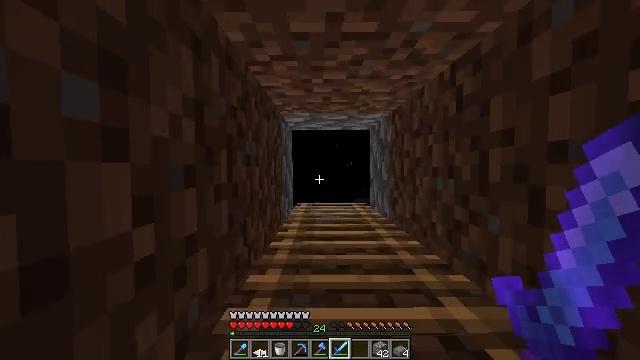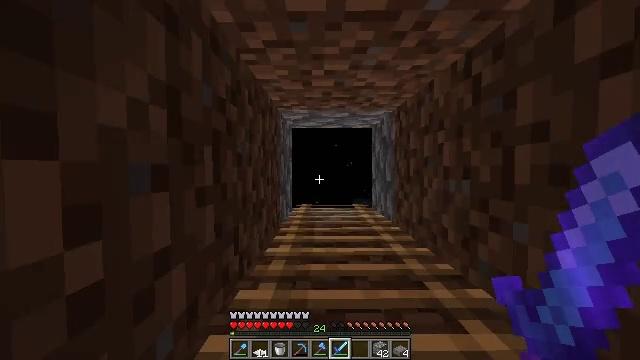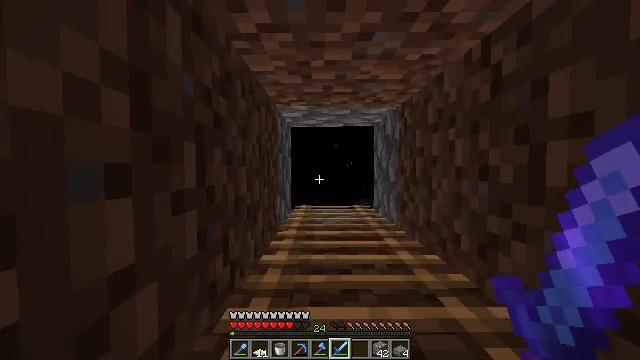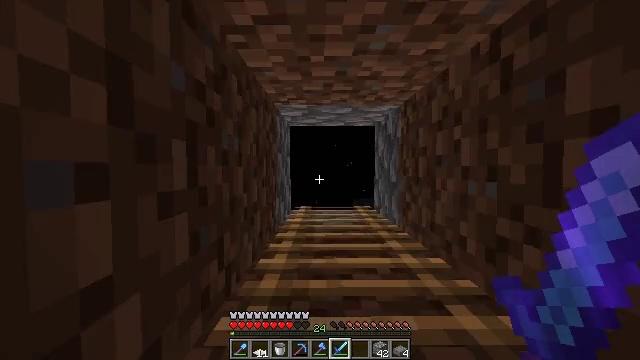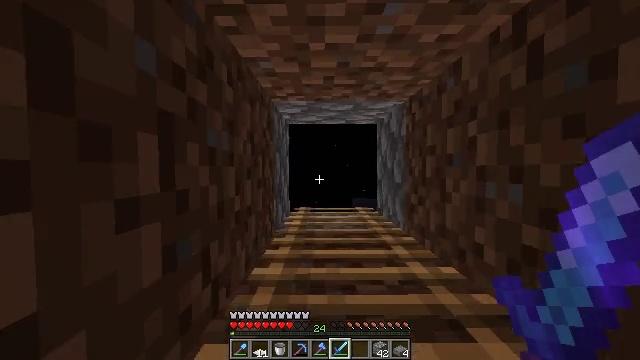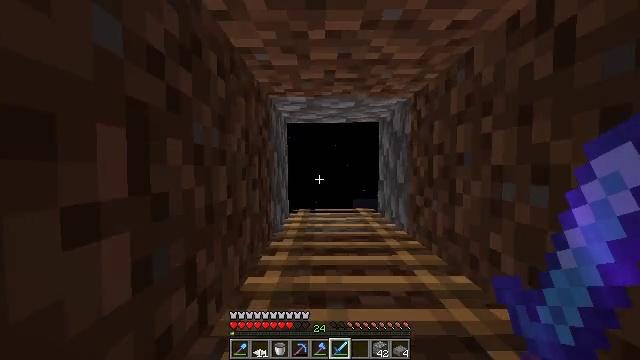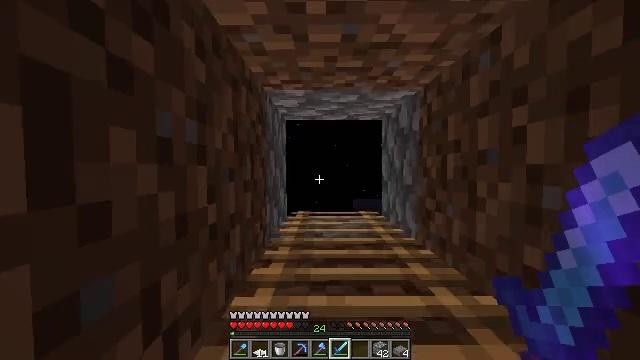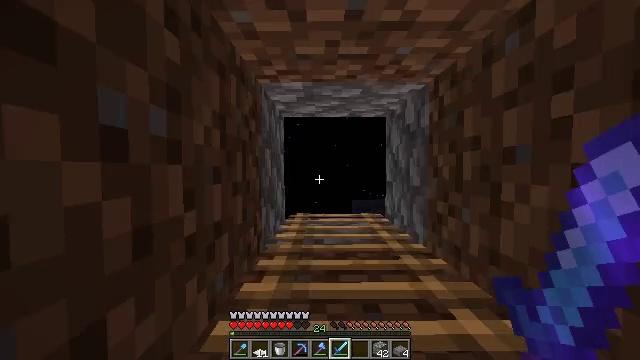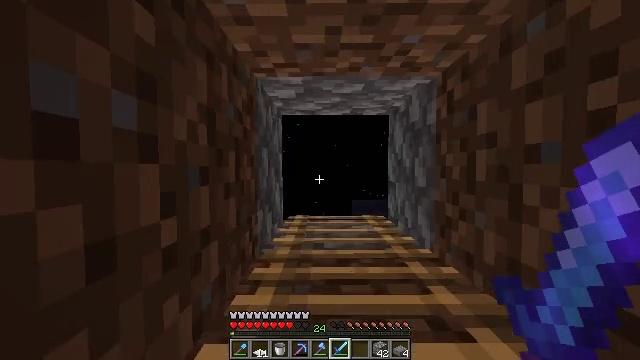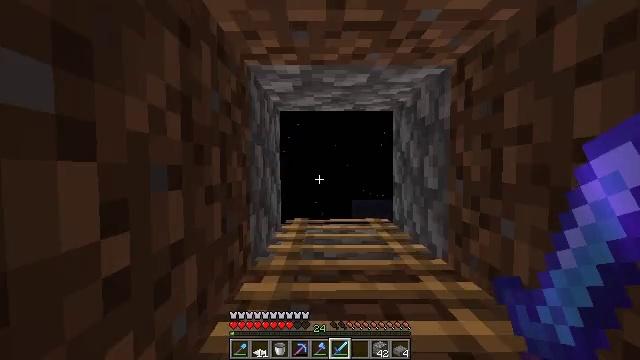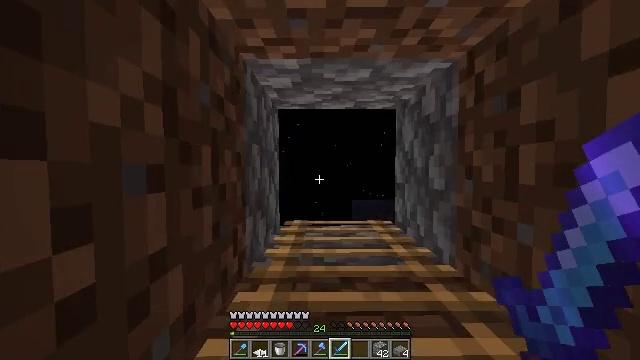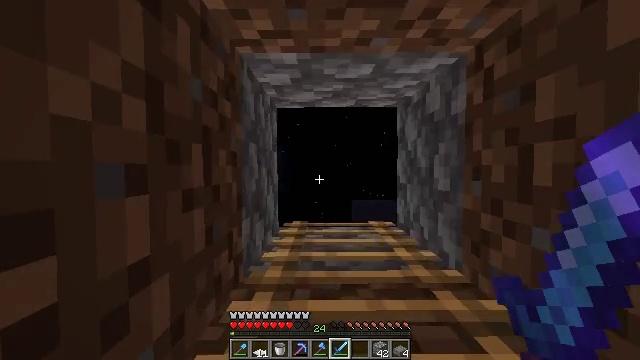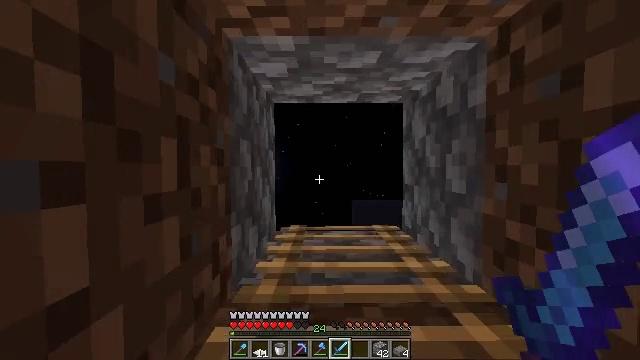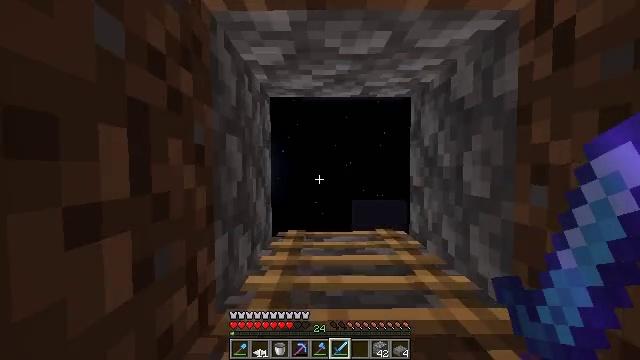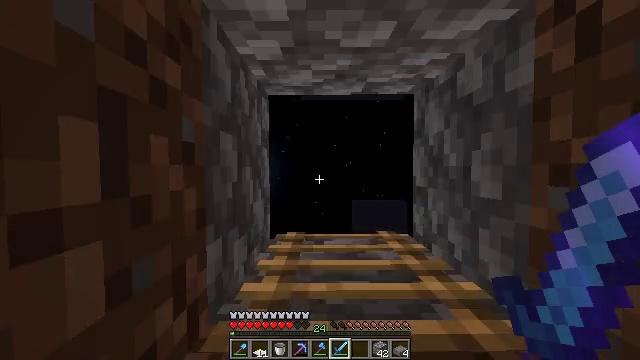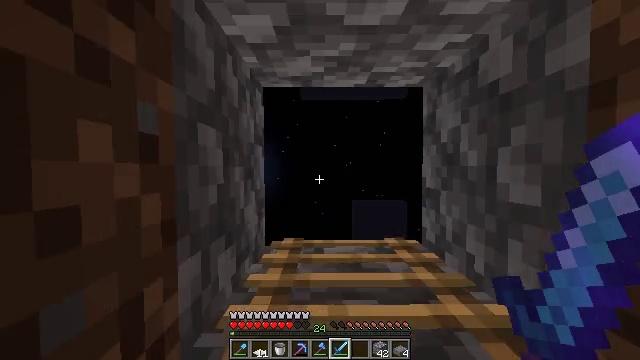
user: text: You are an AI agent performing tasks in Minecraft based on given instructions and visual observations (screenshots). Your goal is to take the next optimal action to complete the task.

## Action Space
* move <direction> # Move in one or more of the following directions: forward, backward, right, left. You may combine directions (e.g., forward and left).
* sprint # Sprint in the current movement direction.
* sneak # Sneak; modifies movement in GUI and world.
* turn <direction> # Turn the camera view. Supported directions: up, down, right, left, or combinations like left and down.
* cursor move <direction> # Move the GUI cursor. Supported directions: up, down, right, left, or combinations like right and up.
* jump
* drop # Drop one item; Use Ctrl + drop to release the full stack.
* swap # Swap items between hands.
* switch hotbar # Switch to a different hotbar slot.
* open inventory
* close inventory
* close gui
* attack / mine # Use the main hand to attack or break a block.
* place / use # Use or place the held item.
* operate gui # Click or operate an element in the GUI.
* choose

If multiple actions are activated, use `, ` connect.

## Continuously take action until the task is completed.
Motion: motion action
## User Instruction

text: Craft an iron trapdoor in the crafting grid.
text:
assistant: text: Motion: move forward, jump
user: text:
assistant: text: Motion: move forward, jump
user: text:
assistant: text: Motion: move forward, jump
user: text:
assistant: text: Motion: move forward, jump
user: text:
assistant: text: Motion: move forward, jump
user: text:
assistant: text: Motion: move forward, jump
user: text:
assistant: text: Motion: move forward, jump
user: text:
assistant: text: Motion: move forward, jump
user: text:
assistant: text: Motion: move forward, jump
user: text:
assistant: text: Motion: move forward, jump
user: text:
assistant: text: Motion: move forward, jump
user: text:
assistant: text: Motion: move forward, jump
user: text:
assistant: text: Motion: move forward, jump
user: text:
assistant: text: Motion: move forward, jump
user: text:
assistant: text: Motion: move forward, jump
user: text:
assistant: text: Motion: move forward, jump
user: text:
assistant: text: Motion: move forward, jump
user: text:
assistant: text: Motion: move forward, jump
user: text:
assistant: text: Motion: move forward, jump
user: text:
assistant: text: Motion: move forward, jump
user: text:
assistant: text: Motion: move forward, jump
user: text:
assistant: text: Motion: move forward, jump
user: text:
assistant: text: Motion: move forward, jump
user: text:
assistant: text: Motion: move forward, jump
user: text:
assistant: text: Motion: move forward, jump
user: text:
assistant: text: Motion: move forward, jump
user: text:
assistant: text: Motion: move forward, jump
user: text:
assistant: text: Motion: move forward, jump
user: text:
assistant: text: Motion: move forward, jump
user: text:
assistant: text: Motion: move forward, jump